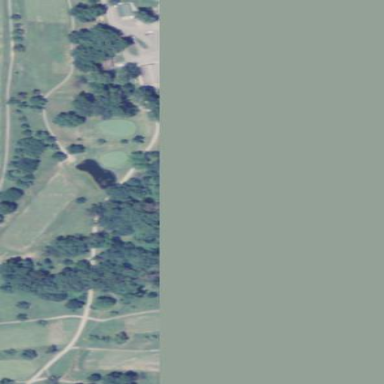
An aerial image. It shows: Golf course.